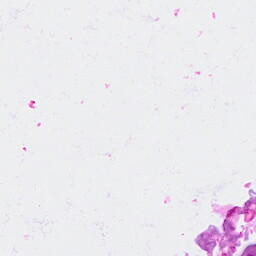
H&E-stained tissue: Breast